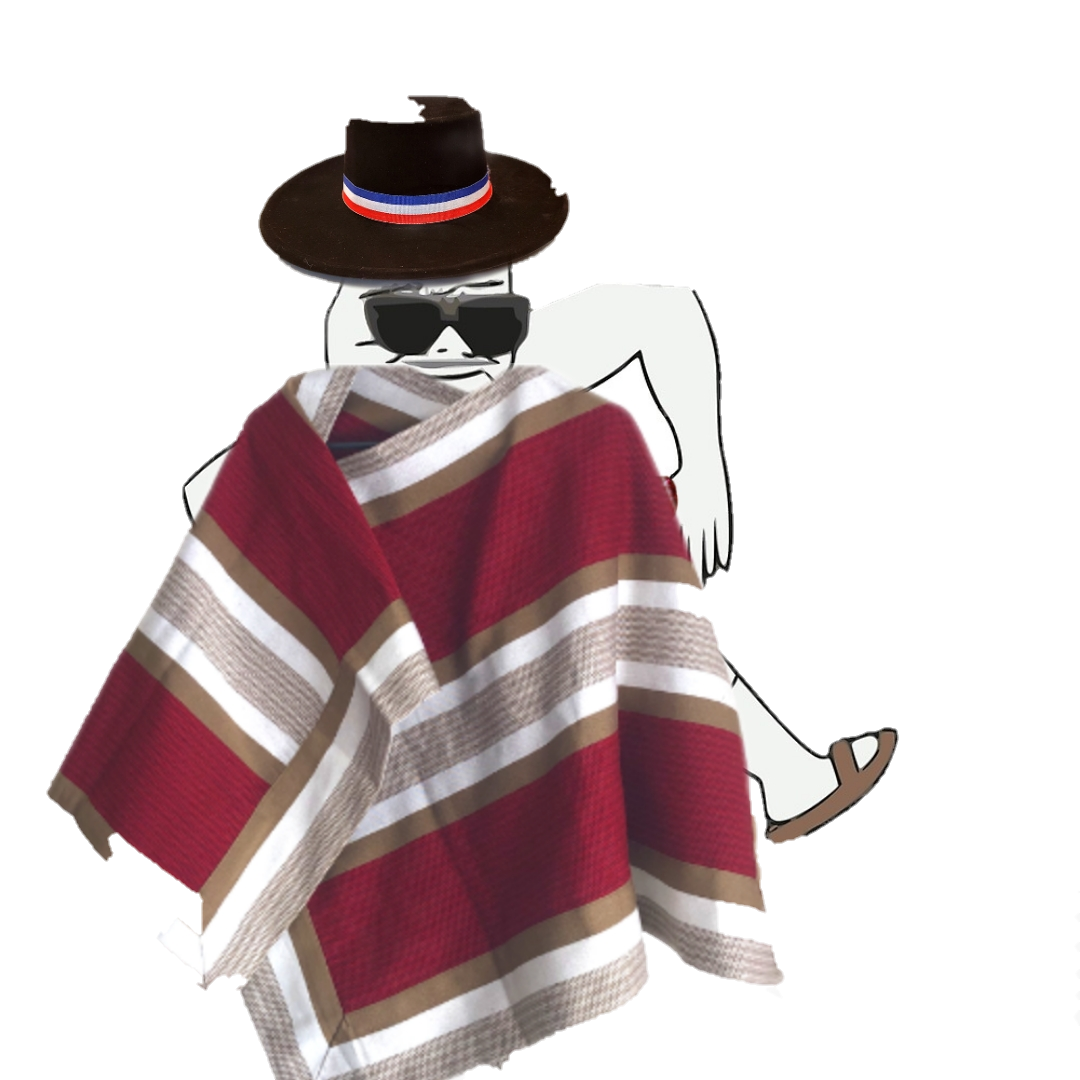
Label: 5_Boomer